Question: I'm trying to render and texture a cube using GL_TRIANGLE_STRIP mode.
The cube's base info is in the following arrays. It gets loaded correctly, and the shape is OK.
'''
float vertexData[24] = { //Coordinates for the vertices of a cube.
//vertices
1, 1, -1,
-1, 1, -1,
1, -1, -1,
-1, -1, -1,
1, 1, 1,
-1, 1, 1,
-1, -1, 1,
1, -1, 1
};
int vertexDrawIndices[14] = { //Draw order for vertices in GL_TRIANGLE_STRIP mode.
3,2,6,7,4,2,0,3,1,6,5,4,1,0
};
'''
In order to construct this simplistic cube data, I referenced this image:
Now for texturing, can I add texture coordinates to this cube? Or is it cursed to be shaded with flat colors?
If I had to answer my own question with logic, I'd say texturing it is impossible like this, but maybe someone knows a way?
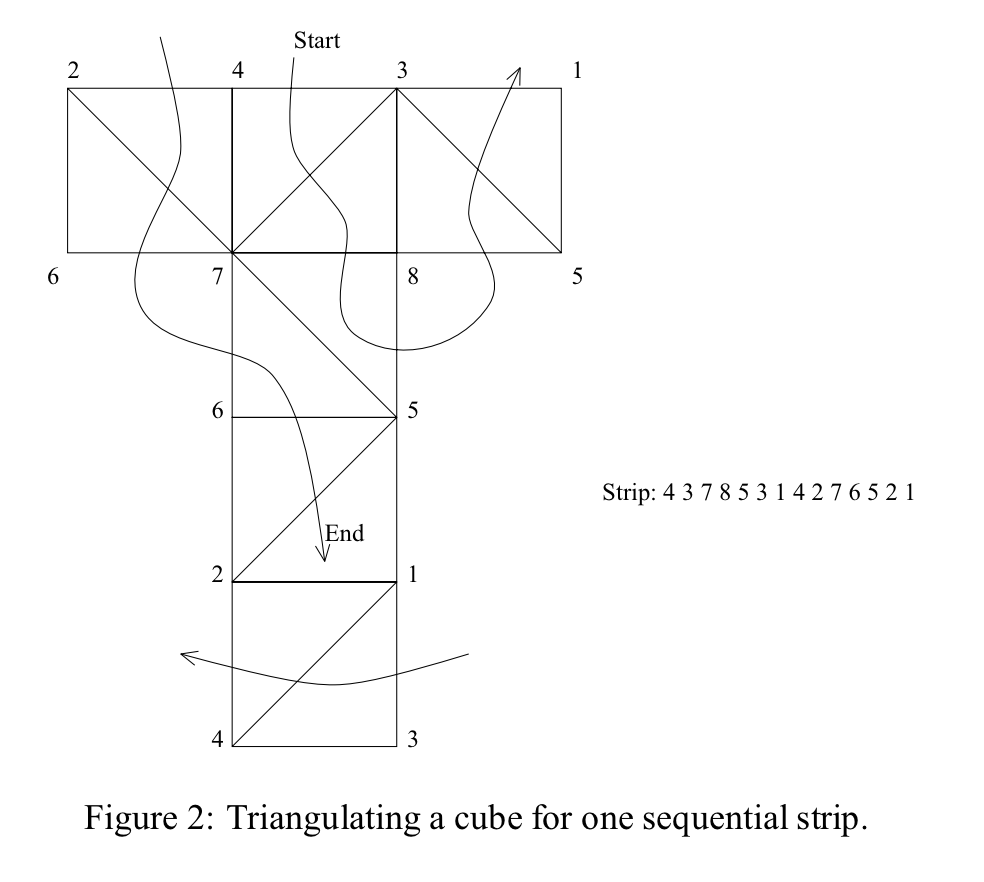
Answer: What a nice puzzle... - Just the right warm-up before going back to business.
I see two possible solutions:
1. Use a cube texture
2. Modify the vertex data.
For the cube texture mapping, I'd like to refer to
<URL>.
So, the vertex coordinates should be usable as texture coordinates as well.
The original approach of OP won't work with a single texture because there are vertices with same coordinates but distinct texture coordinates.
So, I would end up with a new array of pairs with 14 coordinates and 14 texture coordinates (or two corresponding arrays).
While I tried to apply this to the unwrapping of OP, I came to the conclusion that even this is not possible. E.g. coordinates 3 and 4 appear at the top and bottom of the unwrapped cube - resulting again in two distinct texture coordinates for the same vertex.
For my luck, I already solved the cube-with-one-triangle-strip-puzzle (many) years ago (when <URL>. Looking into my old notes, I found that my unwrapping was much better fitting for the intended texturing.
<URL> starting with the red triangle and ending with the blue.
I copy/pasted the coordinates from that old sample:
'''
const GLfloat x0 = -1, x1 = 1, y0 = -1, y1 = 1, z0 = -1, z1 = 1;
const GLfloat coords[] = {
x0, y1, z1,
x0, y0, z0,
x0, y0, z1,
x1, y0, z1,
x0, y1, z1,
x1, y1, z1,
x1, y1, z0,
x1, y0, z1,
x1, y0, z0,
x0, y0, z0,
x1, y1, z0,
x0, y1, z0,
x0, y1, z1,
x0, y0, z0
};
'''
So, all I had to do was to use the sketch as texture and write down the resp. texture coordinates:
'''
const GLfloat s0 = 0, s1 = 1.f / 5, s2 = 2.f / 5, s3 = 3.f / 5, s4 = 4.f / 5, s5 = 1;
const GLfloat t0 = 0, t1 = 1.f / 5, t2 = 2.f / 5, t3 = 3.f / 5, t4 = 4.f / 5, t5 = 1;
const GLfloat texCoords[] = {
s0, t1,
s1, t0,
s1, t1,
s2, t1,
s1, t2,
s2, t2,
s2, t3,
s3, t2,
s3, t3,
s4, t3,
s3, t4,
s4, t4,
s4, t5,
s5, t4
};
'''
To check this out, I applied this to a minimal 'QOpenGLWidget' sample which I found in my personal folder using the above image as texture.
'testQOpenGLTexCube.cc':
'''
#include <QtWidgets>
#include <QOpenGLFunctions_3_3_Compatibility>
class GLWidget: public QOpenGLWidget,
protected QOpenGLFunctions_3_3_Compatibility
{
private:
QOpenGLTexture *_pGLTex;
QOpenGLShaderProgram *_pGLPrg;
GLuint _coordAttr;
GLuint _texCoordAttr;
GLuint _matUniform;
double _t;
QMatrix4x4 _matProj;
QTimer _qTimerAnim;
public:
GLWidget(QWidget *pQParent = nullptr):
QOpenGLWidget(pQParent),
_pGLTex(nullptr), _pGLPrg(nullptr), _t(0)
{
QObject::connect(&_qTimerAnim, &QTimer::timeout,
<URL>;
}
virtual ~GLWidget() = default;
GLWidget(const GLWidget&) = delete;
GLWidget& operator=(const GLWidget&) = delete;
public:
virtual QSize minimumSizeHint() const
{
return QSize(50, 50);
}
virtual QSize sizeHint() const
{
return QSize(400, 400);
}
protected:
virtual void initializeGL();
virtual void resizeGL(int width, int height);
virtual void paintGL();
};
static const char *vertexShaderSource =
"# version 330
"
"layout (location = 0) in vec3 coord;
"
"layout (location = 1) in vec2 texCoord;
"
"uniform mat4 mat;
"
"out vec2 texCoordVtx;
"
"void main() {
"
" texCoordVtx = texCoord;
"
" gl_Position = mat * vec4(coord, 1.0);
"
"}
";
static const char *fragmentShaderSource =
"#version 330
"
"in vec2 texCoordVtx;
"
"uniform sampler2D tex;
"
"out vec4 colorFrag;
"
"void main() {
"
" colorFrag = texture2D(tex, texCoordVtx.xy);
"
"}
";
void GLWidget::initializeGL()
{
initializeOpenGLFunctions();
glClearColor(0.525f, 0.733f, 0.851f, 1.0f);
_qTimerAnim.start();
}
void GLWidget::resizeGL(int w, int h)
{
_matProj.setToIdentity();
_matProj.perspective(45.0f, GLfloat(w) / h, 0.01f, 100.0f);
}
void GLWidget::paintGL()
{
const qreal retinaScale = devicePixelRatio();
glViewport(0, 0, width() * retinaScale, height() * retinaScale);
// clear screen
glClear(GL_COLOR_BUFFER_BIT | GL_DEPTH_BUFFER_BIT);
// create texture if not yet done
if (!_pGLTex) {
_pGLTex = new QOpenGLTexture(QImage("cube-tex.png").mirrored());
_pGLTex->setMagnificationFilter(QOpenGLTexture::Nearest);
_pGLTex->setMinificationFilter(QOpenGLTexture::Nearest);
}
// create shader program if not yet done
if (!_pGLPrg) {
_pGLPrg = new QOpenGLShaderProgram(this);
_pGLPrg->addShaderFromSourceCode(QOpenGLShader::Vertex,
vertexShaderSource);
_pGLPrg->addShaderFromSourceCode(QOpenGLShader::Fragment,
fragmentShaderSource);
_pGLPrg->link();
_coordAttr = _pGLPrg->attributeLocation("coord");
_texCoordAttr = _pGLPrg->attributeLocation("texCoord");
_matUniform = _pGLPrg->uniformLocation("mat");
_pGLPrg->setUniformValue("tex", 0);
}
// render textured cube
glEnable(GL_DEPTH_TEST);
glEnable(GL_CULL_FACE);
_pGLPrg->bind();
_pGLTex->bind();
QMatrix4x4 mat = _matProj;
mat.translate(0, 0, -5);
mat.rotate(_t, -1.0, -1.0, 1.0);
_pGLPrg->setUniformValue(_matUniform, mat);
const GLfloat x0 = -1, x1 = 1, y0 = -1, y1 = 1, z0 = -1, z1 = 1;
const GLfloat coords[] = {
x0, y1, z1,
x0, y0, z0,
x0, y0, z1,
x1, y0, z1,
x0, y1, z1,
x1, y1, z1,
x1, y1, z0,
x1, y0, z1,
x1, y0, z0,
x0, y0, z0,
x1, y1, z0,
x0, y1, z0,
x0, y1, z1,
x0, y0, z0
};
const GLfloat s0 = 0, s1 = 1.f / 5, s2 = 2.f / 5, s3 = 3.f / 5, s4 = 4.f / 5, s5 = 1;
const GLfloat t0 = 0, t1 = 1.f / 5, t2 = 2.f / 5, t3 = 3.f / 5, t4 = 4.f / 5, t5 = 1;
const GLfloat texCoords[] = {
s0, t1,
s1, t0,
s1, t1,
s2, t1,
s1, t2,
s2, t2,
s2, t3,
s3, t2,
s3, t3,
s4, t3,
s3, t4,
s4, t4,
s4, t5,
s5, t4
};
glVertexAttribPointer(_coordAttr, 3, GL_FLOAT, GL_FALSE, 0, coords);
glVertexAttribPointer(_texCoordAttr, 2, GL_FLOAT, GL_FALSE, 0, texCoords);
glEnableVertexAttribArray(0);
glEnableVertexAttribArray(1);
glDrawArrays(GL_TRIANGLE_STRIP, 0, 14);
glDisableVertexAttribArray(1);
glDisableVertexAttribArray(0);
// done
_pGLTex->release(); _pGLPrg->release();
}
int main(int argc, char *argv[])
{
QApplication app(argc, argv);
// setup GUI
QMainWindow qMainWin;
GLWidget glWidget;
qMainWin.setCentralWidget(&glWidget);
qMainWin.show();
// runtime loop
return app.exec();
}
'''
Output:
<URL>